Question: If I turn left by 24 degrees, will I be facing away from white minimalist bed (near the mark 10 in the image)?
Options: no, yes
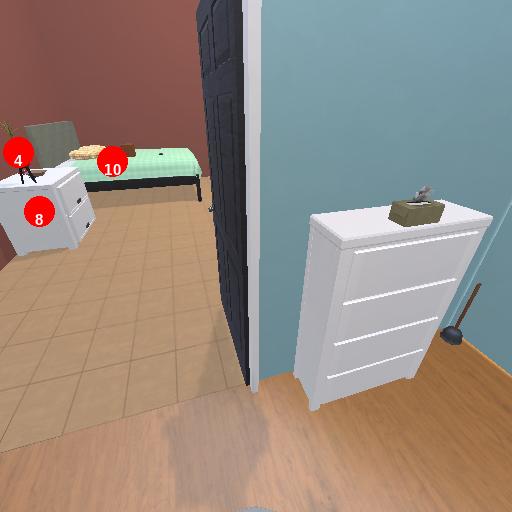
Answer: no